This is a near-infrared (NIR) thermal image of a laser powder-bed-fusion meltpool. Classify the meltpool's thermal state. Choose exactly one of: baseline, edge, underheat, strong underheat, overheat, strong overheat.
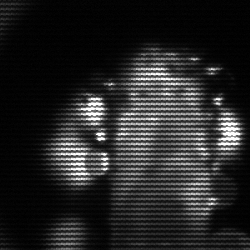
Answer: strong underheat